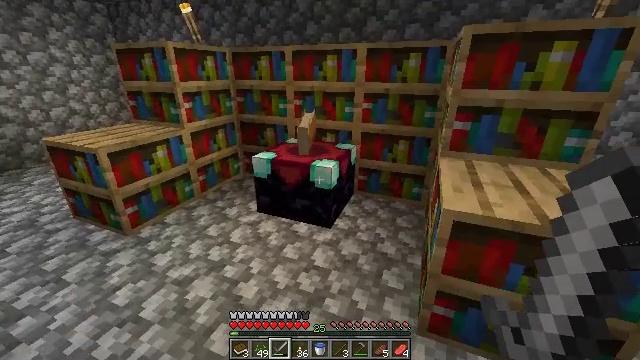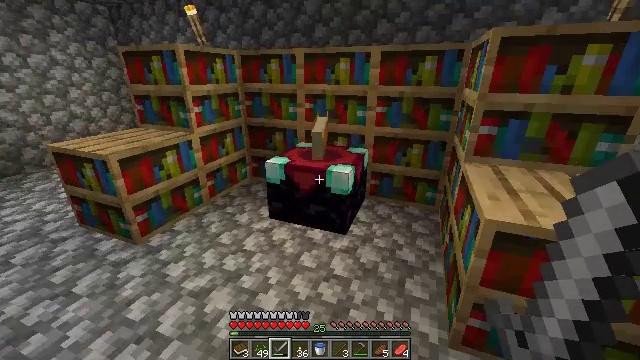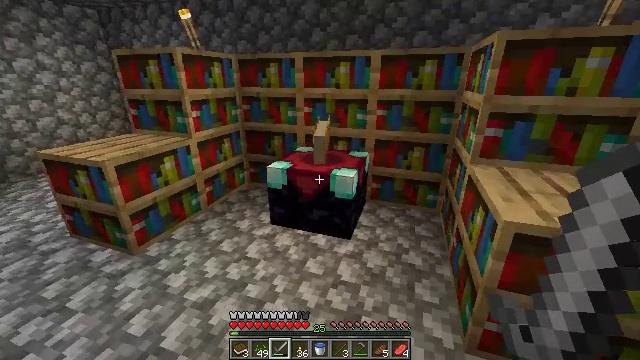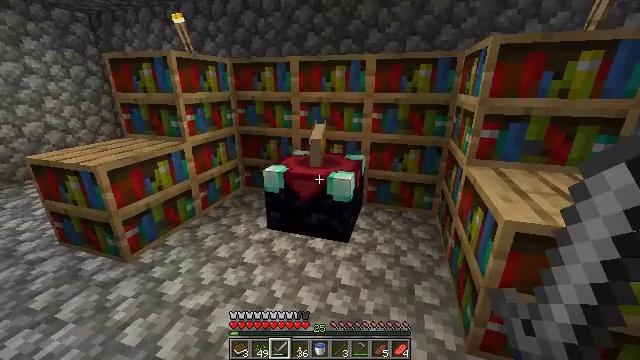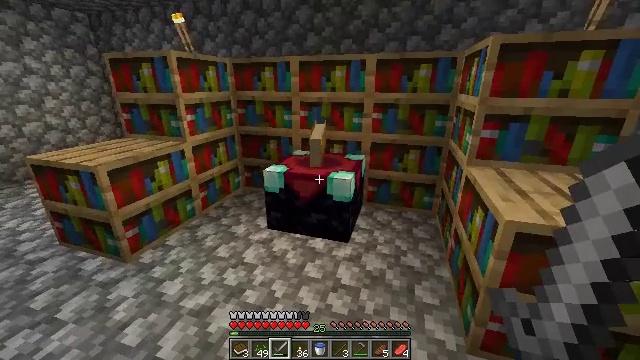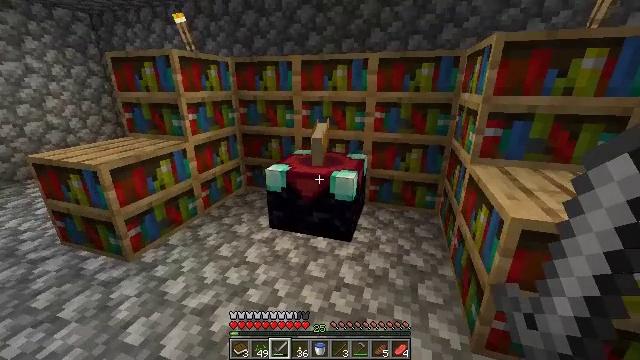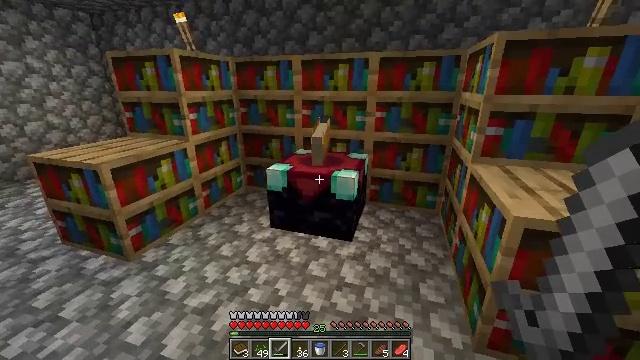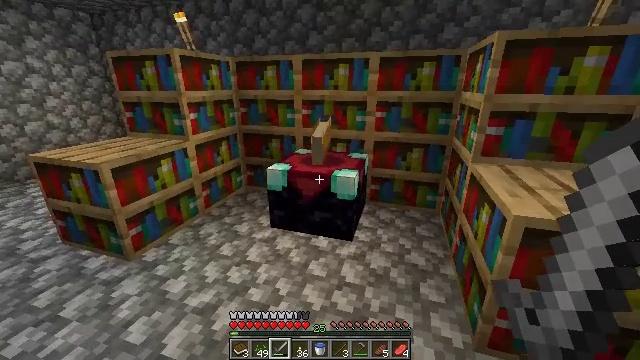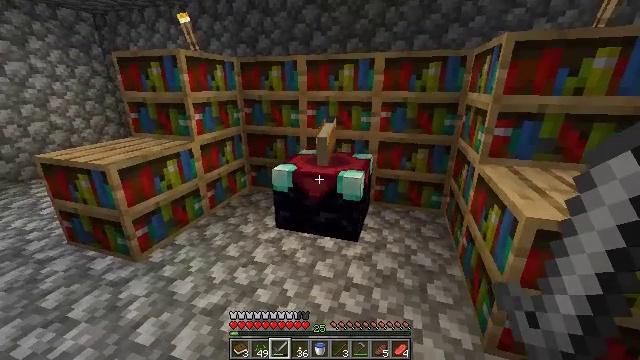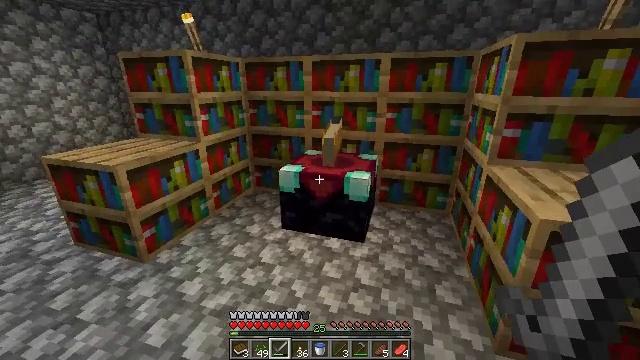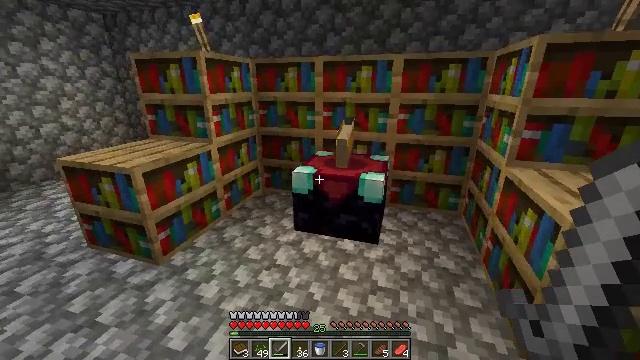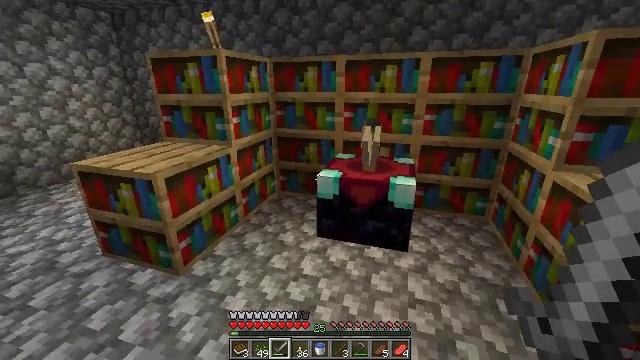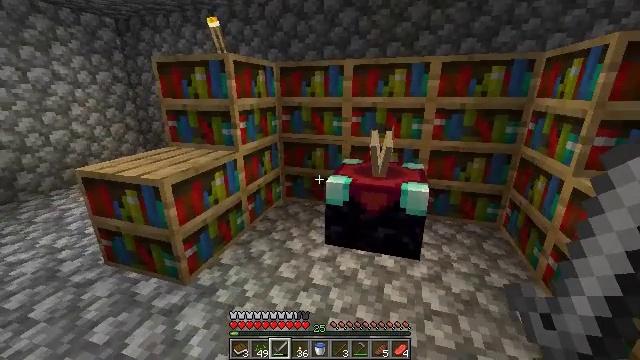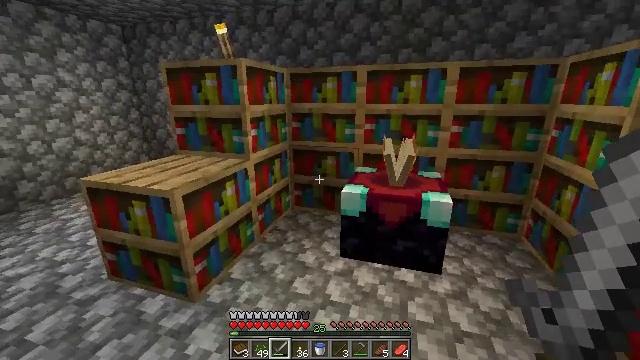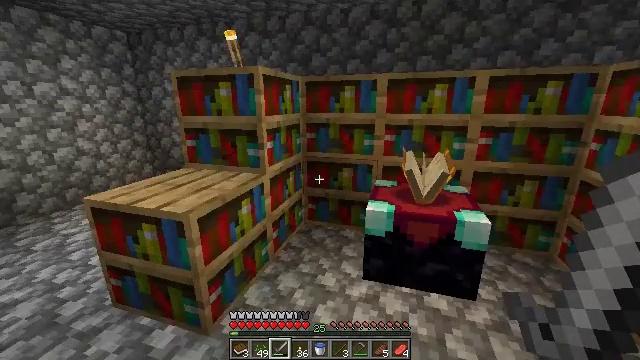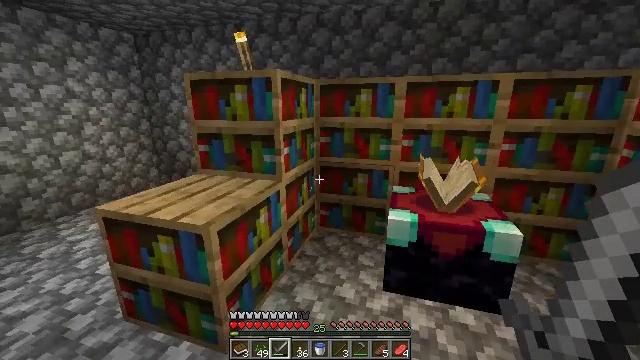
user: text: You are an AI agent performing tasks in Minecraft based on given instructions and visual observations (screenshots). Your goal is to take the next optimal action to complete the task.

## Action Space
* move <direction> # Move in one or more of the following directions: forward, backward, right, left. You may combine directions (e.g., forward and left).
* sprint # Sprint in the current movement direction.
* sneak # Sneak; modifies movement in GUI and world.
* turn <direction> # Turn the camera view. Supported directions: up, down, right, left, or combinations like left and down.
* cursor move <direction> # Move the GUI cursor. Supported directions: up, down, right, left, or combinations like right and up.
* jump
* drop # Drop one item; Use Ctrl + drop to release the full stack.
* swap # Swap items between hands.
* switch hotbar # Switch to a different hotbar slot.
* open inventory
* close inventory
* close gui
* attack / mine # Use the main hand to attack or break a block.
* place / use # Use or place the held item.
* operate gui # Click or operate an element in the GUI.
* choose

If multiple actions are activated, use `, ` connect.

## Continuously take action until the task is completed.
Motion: motion action
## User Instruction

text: Attack the bookshelf to recycle it.
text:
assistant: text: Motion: no_op
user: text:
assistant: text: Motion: turn right
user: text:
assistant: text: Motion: turn right
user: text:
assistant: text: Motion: no_op
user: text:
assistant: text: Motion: no_op
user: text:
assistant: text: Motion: no_op
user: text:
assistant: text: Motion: no_op
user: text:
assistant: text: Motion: move left
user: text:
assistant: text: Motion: move left
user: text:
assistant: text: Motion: move forward and move left
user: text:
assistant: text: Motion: move forward and move left
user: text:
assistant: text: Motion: move forward and move left, turn up
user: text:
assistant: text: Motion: move forward and move left, turn up
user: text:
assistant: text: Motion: move forward and move left, turn up
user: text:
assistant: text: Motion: move left
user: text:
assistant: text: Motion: no_op
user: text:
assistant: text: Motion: no_op
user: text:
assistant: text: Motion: no_op
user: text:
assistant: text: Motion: no_op
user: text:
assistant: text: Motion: turn up
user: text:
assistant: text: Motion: no_op
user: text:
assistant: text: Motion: no_op
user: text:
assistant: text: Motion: no_op
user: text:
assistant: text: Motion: move forward
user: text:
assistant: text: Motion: move forward
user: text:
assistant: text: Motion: no_op
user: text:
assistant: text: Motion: turn left
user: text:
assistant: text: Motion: no_op
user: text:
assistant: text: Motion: no_op
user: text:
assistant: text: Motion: no_op